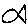
Label: fish